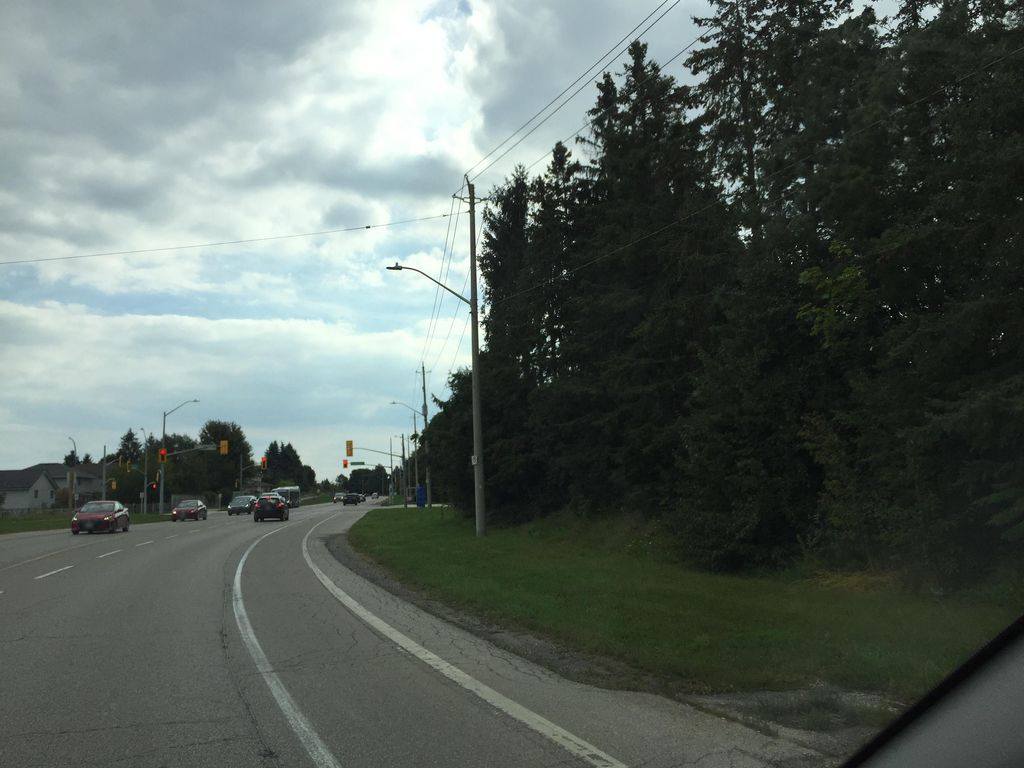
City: kitchener-waterloo